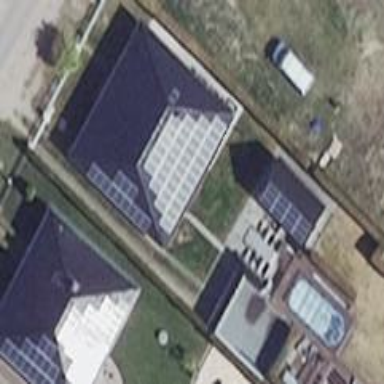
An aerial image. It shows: Solar photovoltaic panel generator producing electricity in small installation.